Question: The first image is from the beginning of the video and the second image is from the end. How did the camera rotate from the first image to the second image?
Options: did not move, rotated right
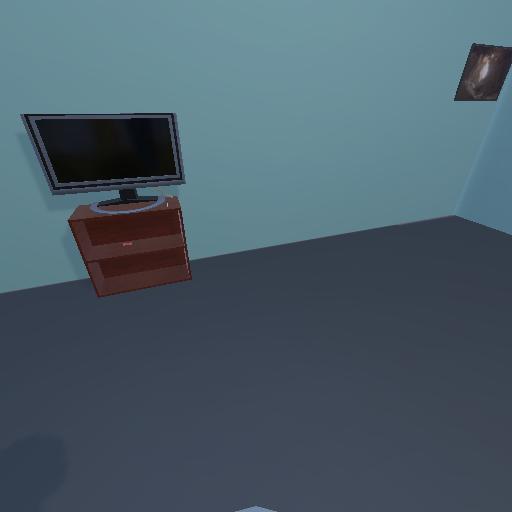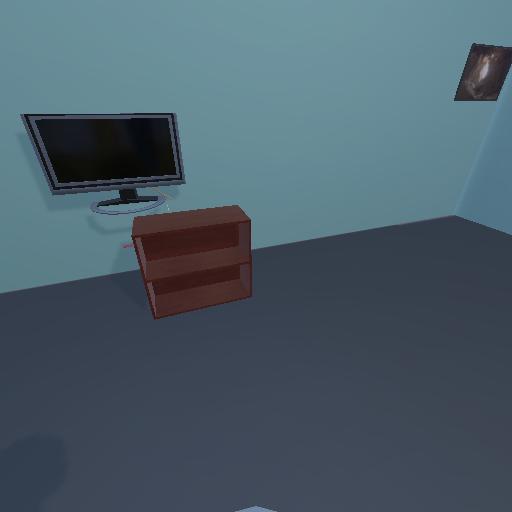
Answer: did not move